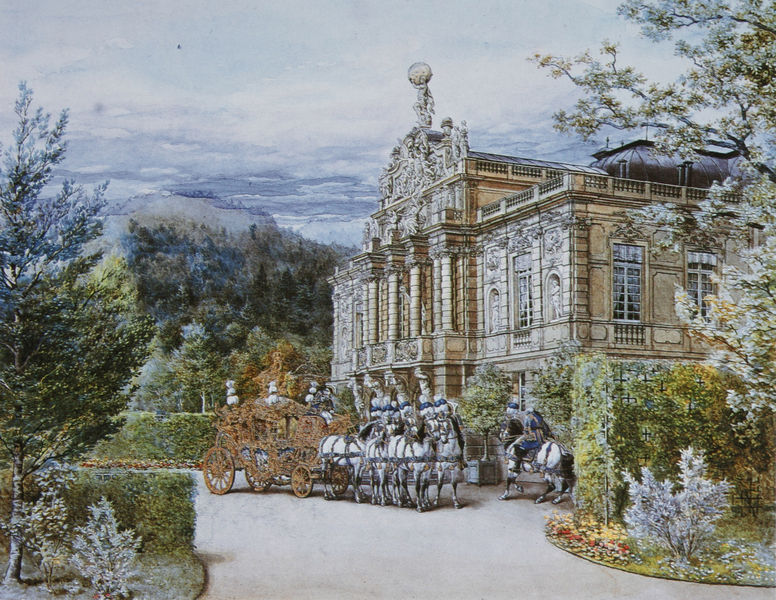
Titel: Schloss Linderhof mit Kleinem Galawagen
Künstler: Heinrich Breling
Schlagwörter: baum, berg, blau, gemälde, himmel, wolken, aquarell, bäume, grün, landschaft, äste, blumen, fenster, frankreich, skizze, säulen, weiss, zeichnung, anlage, blüten, dach, gebäude, haus, park, parkanlage, schloss, weg, haube, architektur, barock, federn, hügel, sträucher, figur, gold, decke, klassizismus, wald, pferd, pferde, reiter, räder, garten, skulptur, statue, deutschland, balkon, fassade, studie, berge, hang, farbe, hof, kutsche, platz, figuren, abfahrt, könig, frühling, blühen, palast, bedeckt, uniform, ritter, kapitelle, villa, risalit, empfang, beete, auffahrt, einfahrt, geschosse, vorhof, königlich, balu, auarell, prunk, pferdegespann, globus, gespann, verzierungen, palais, weltkugel, hecken, prunkvoll, atlas, vorfahren, shloss, fperde, anlange, zugpferde, bäumdee, karette, prunkkutshce, abfart, strauch baum